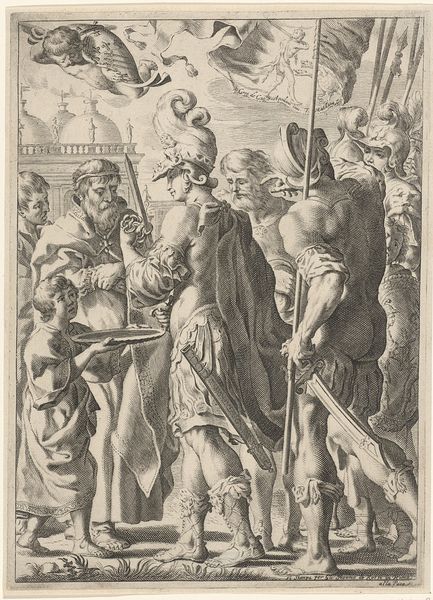
Titel: Alexander hakt de Gordiaanse knoop door
Künstler: Theodor Matham
Standort: Amsterdam
Institution: Rijksmuseum
Schlagwörter: hat, men, people, soldier, soldiers, sword, swords, white, black, old, robe, print, washing, angels, gods, greek, man, nude, roman, armor, boy, child, feet, helmet, drawing, black and white, army, etching, beard, cherub, city, toga, rome, pencil, war, bare, plate, spears, greece, anatomy, knife, spear, offering, holding, platter, tray, helmets, bare feet, weapons, servent, plume